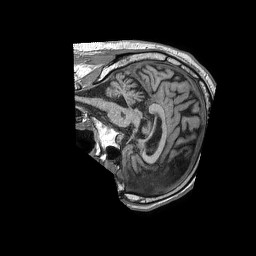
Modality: T1w
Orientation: sagittal
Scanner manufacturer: philips
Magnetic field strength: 1.5 T
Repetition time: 0.008004 s
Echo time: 0.003686 s